Field crop: maize
Growth stage: 2
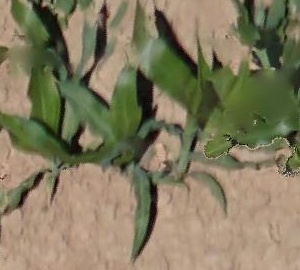
Species: maize